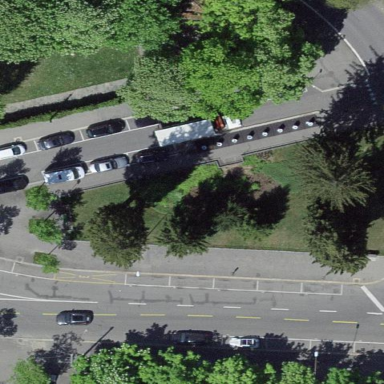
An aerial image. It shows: Park.